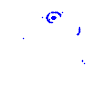
Particle: electron